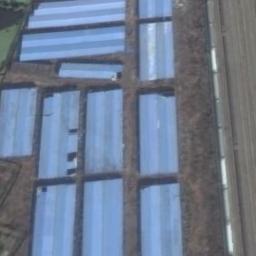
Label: industrial_area